Question: I am working on a project in which
As you can see that there is a horizontal view in which images are shown. I have provide facility of scroll. Therefore I have put 'UIView' on 'UIScrollView' than after 'UIButton' on 'UIView'. Images on 'UIButton' come from plist. Problem is that when I delete the selected image from the plist I am unable to reload data so that deleted image is removed from horizontal view. Can anyone help me in reload data?
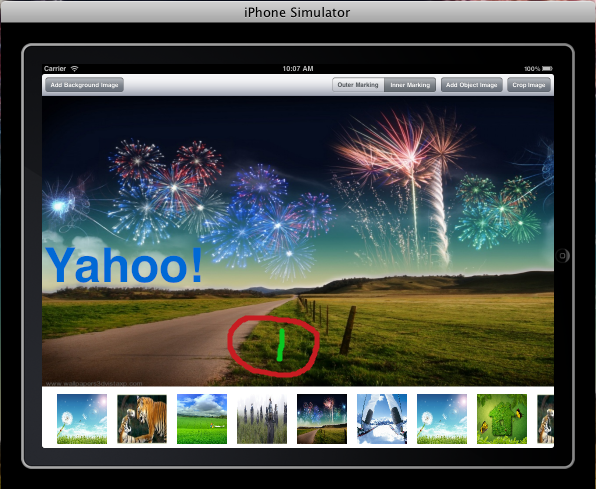
Answer: The most straight forward solution for reloading the view is to remove all the subviews from the scroll view and then only add the ones that have a corresponding entry in the plist.
You could make a smarter reload that only removes the subviews that have been removed from the plist and then moves the other views, so that there's no gap left after those views. Shouldn't be too hard.